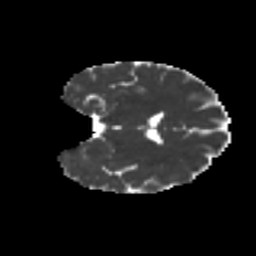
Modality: MD
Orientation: coronal
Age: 27
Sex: female
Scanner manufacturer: ge
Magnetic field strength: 3 T
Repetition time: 7.8 s
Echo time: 0.0606 s